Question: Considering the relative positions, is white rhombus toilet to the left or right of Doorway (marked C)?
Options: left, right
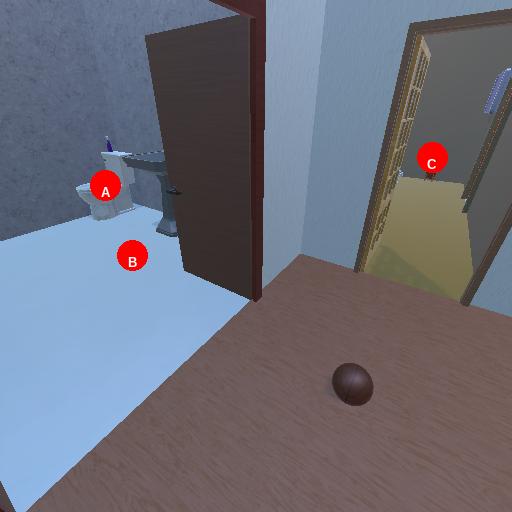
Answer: left